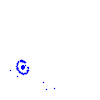
Particle: kaon